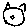
Label: cat